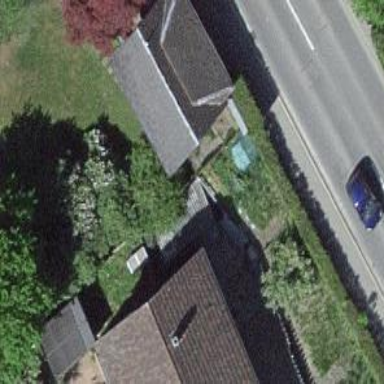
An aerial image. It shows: Garage building.